九年级 · 组合几何学
(8 分) 已知: 如图, 在 $\triangle A B C$ 中, $A B=A C$, 以腰 $A B$ 为直径作半圆 $O$, 分别交 $B C, A C$于点 $D, E$.

(1)求证: $B D=D C$.

(2)若 $\angle B A C=40^{\circ}$, 求圆弧 $B D, D E, A E$ 所对的圆心角的度数.

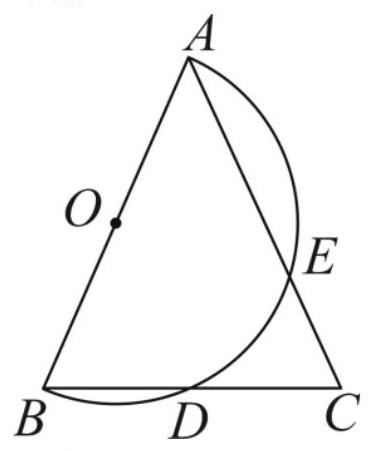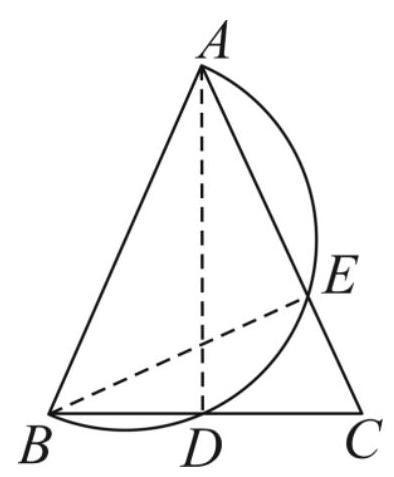
答案:  (1)证明见解析

(2)分别为 $40^{\circ} 、 40^{\circ} 、 100^{\circ}$

解析: (1) 连接 $B E, A D$, 利用 $A B$ 是圆的直径, 再根据等腰三角形三线合一的性质证明即可;

（2）根据 $A B$ 是圆的直径可知 $\angle A D B=\angle A E B=90^{\circ}$, 从而求出 $\angle B A D=\angle D A C=\frac{1}{2} \angle B A C=20^{\circ}$, 再根据圆周角定理求解即可;

【详解】(1) 解：连接 $B E 、 A D$,

$\because A B$ 是圆的直径,

$\therefore \angle A D B=90^{\circ}$,

$\therefore A D$ 是 $\triangle A B C$ 的高,

$\because A B=A C$,

$\therefore B D=C D$.

(2) 解: $\because A B$ 是圆的直径,

$\therefore \angle A D B=\angle A E B=90^{\circ}$,

$\therefore \angle A D B=\angle A E B=90^{\circ}$,

$\because A B=A C, \angle A D B=90^{\circ}, \angle B A C=40^{\circ}$,

$\therefore \angle B A D=\angle D A C=\frac{1}{2} \angle B A C=20^{\circ}$,

$\therefore$ 由圆周角定理得: $B D$ 所对的圆心角的度数是 $2 \angle D A B=40^{\circ}$,

$D E$ 所对的圆心角的度数是 $2 \angle D A E=40^{\circ}$,
$A E$ 所对的圆心角的度数是 $2 \angle A B E=2 \times\left(90^{\circ}-40^{\circ}\right)=100^{\circ}$

【点睛】本题主要考查了圆的相关知识, 掌握直径所对的圆周角是 $90^{\circ}$ 、圆周角定理, 等腰三角形的性质等知识是解题的关键.